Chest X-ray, PA view. Patient: 38 years old, sex F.
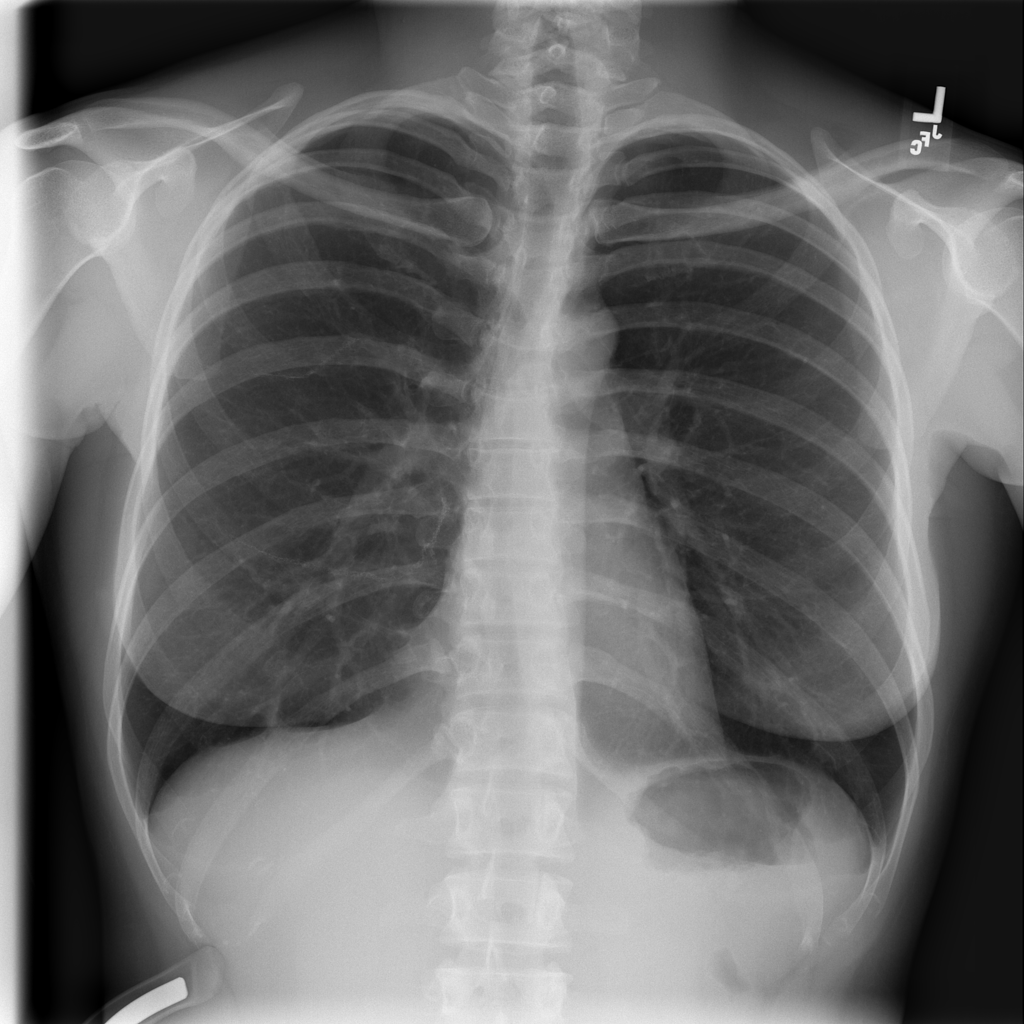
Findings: No Finding